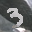
Label: 3